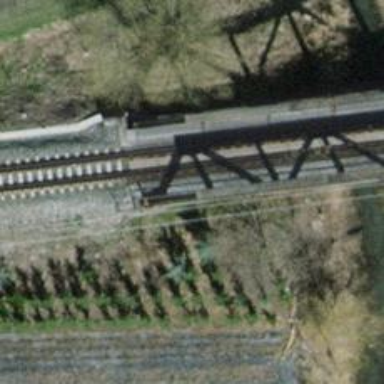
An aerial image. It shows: Single-track railway bridge with electrified contact line. It is main railway track.